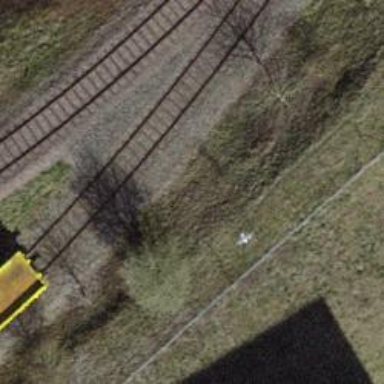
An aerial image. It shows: Single-track spur railway line.